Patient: sex M, age 71
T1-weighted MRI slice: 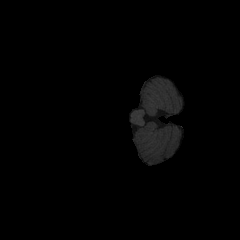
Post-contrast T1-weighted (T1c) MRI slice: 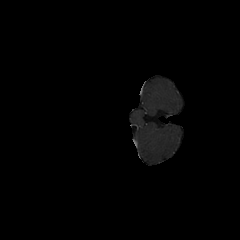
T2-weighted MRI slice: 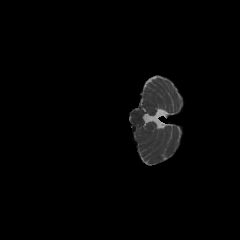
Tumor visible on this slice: no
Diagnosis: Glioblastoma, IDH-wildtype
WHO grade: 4